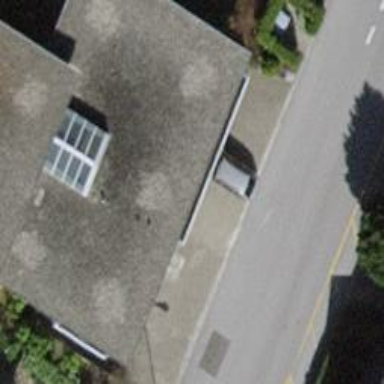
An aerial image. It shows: Building with flat roof.